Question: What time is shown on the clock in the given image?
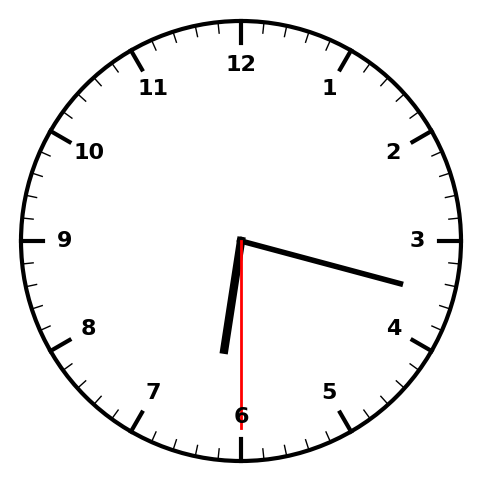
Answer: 06:17:30